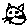
Label: cat